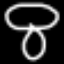
Label: mushroom